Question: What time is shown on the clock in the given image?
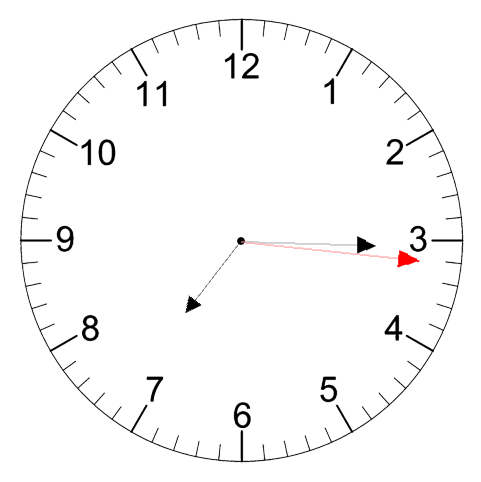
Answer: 07:15:16